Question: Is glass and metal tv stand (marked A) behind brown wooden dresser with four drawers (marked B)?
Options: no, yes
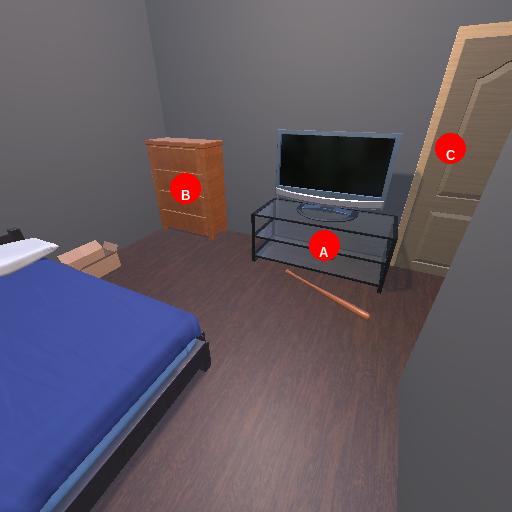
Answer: no